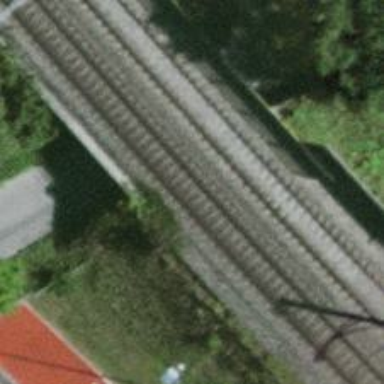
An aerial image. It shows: Bridge with single railway track electrified by contact line.